Breast ultrasound image
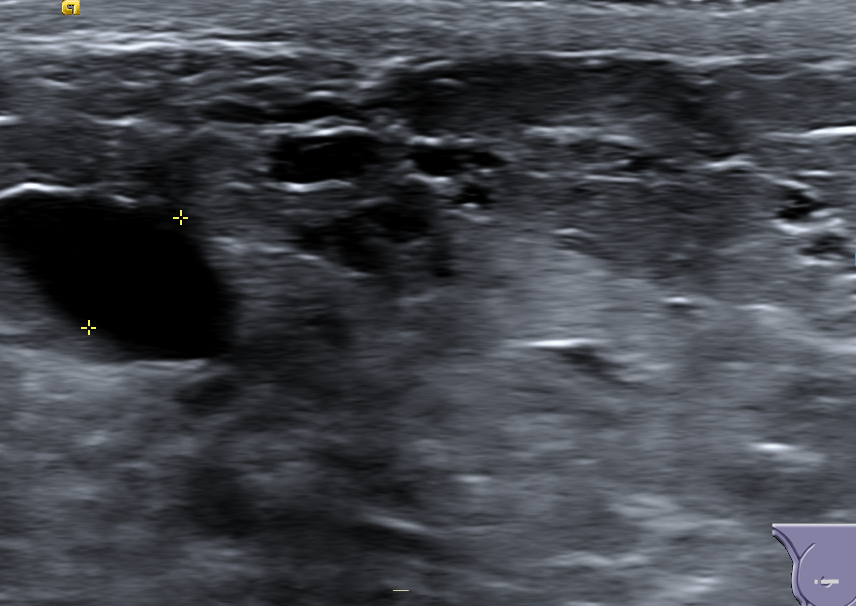
Diagnosis: benign